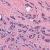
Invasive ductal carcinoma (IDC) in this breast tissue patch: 1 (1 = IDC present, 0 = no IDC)